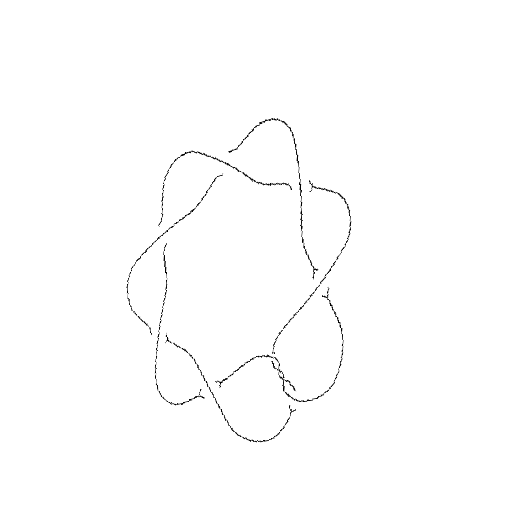
Crossing number: 10